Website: walmart
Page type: account-selection
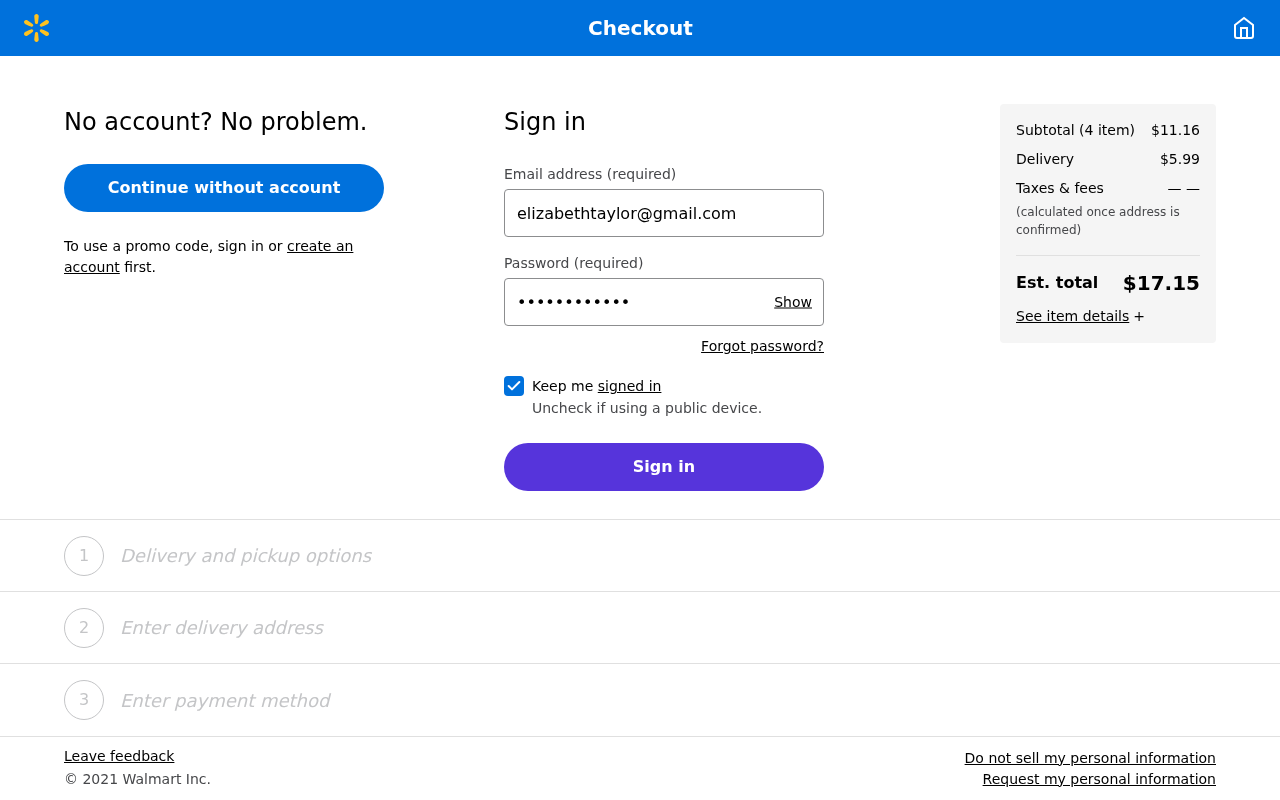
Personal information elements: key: PII_EMAIL
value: elizabethtaylor@gmail.com
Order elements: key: ORDER_NUM_ITEMS
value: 4
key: ORDER_SUBTOTAL
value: $11.16
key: ORDER_SHIPPING_COST
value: $5.99
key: ORDER_TOTAL
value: $17.15